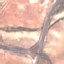
Land use / land cover: Highway